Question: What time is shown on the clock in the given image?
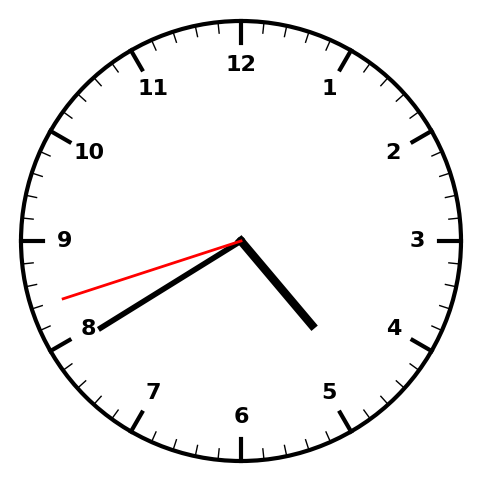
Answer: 04:39:42